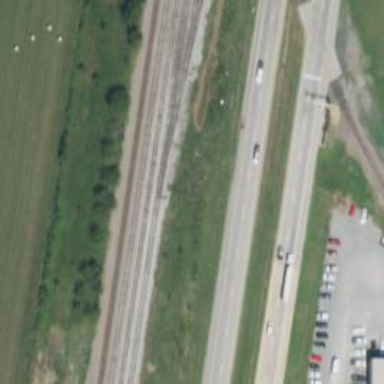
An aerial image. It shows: Railway siding with rails.